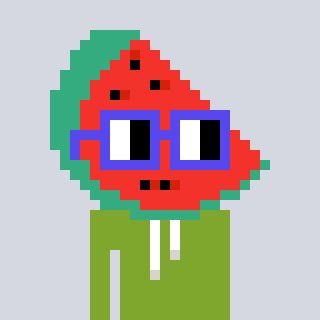
a pixel art character with square blue glasses, a watermelon-shaped head and a slimegreen-colored body on a cool background